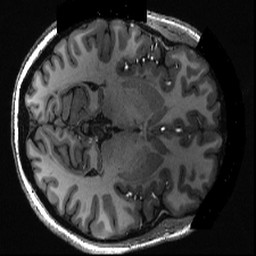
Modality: T1w
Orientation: axial
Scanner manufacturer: siemens
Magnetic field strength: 6.98 T
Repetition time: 2.6 s
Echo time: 0.00343 s